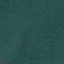
Land use / land cover: Forest